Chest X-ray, AP view. Patient: 52 years old, sex M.
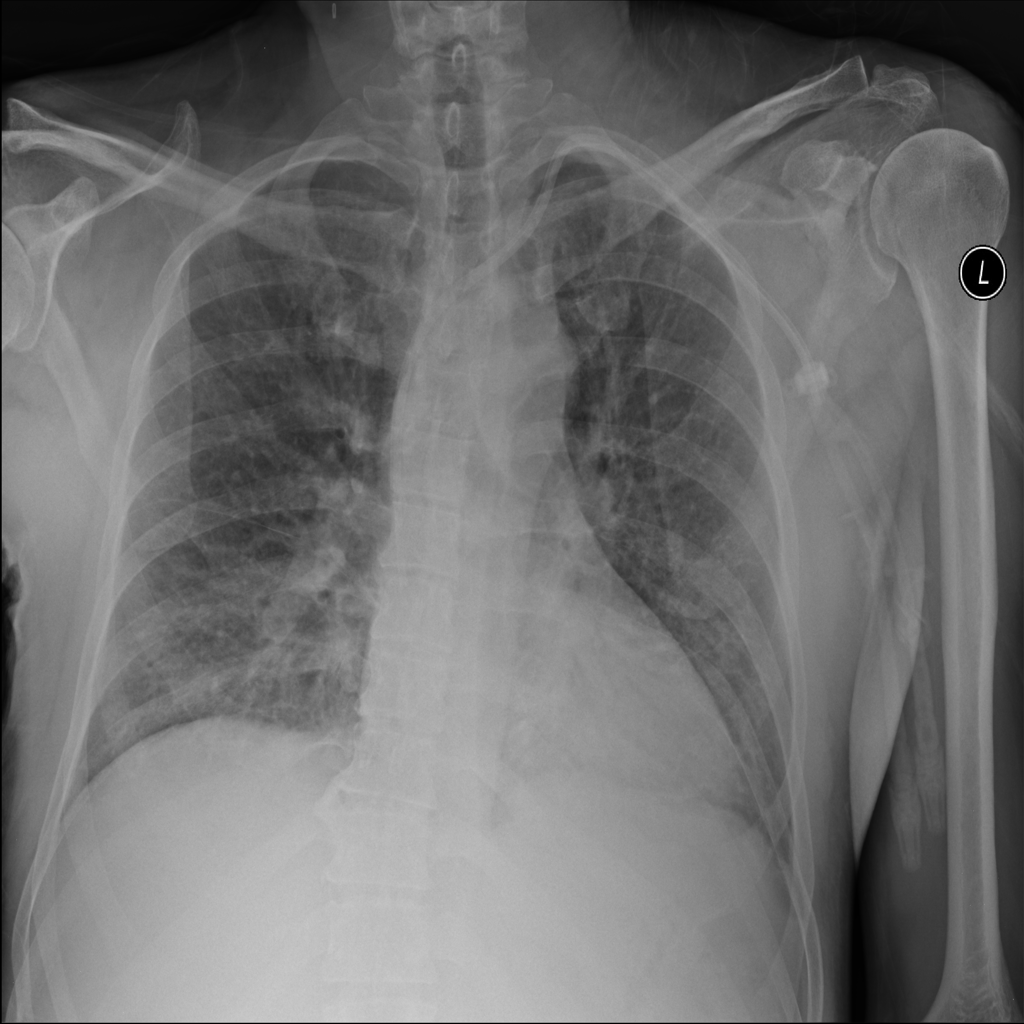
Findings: Edema